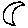
Label: moon